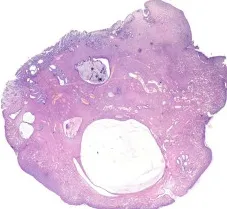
Histological findings. Polyp's whole picture, showing cystic dilatations embedded in the fibromuscular stroma (A). Hematossilin-eosin staining, A 1:1, B 2,5x obj, C 4x obj.
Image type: pathology (h&e)